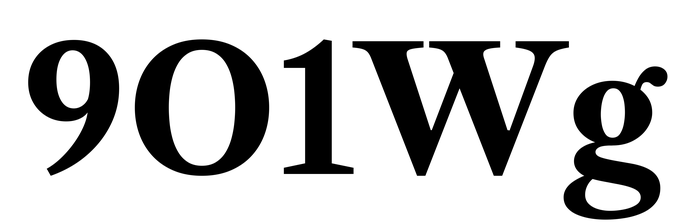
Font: LibreCaslonText_Bold